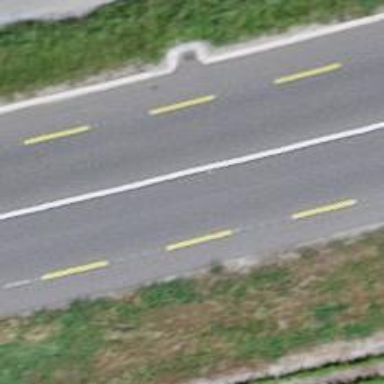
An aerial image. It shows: Asphalt road classified as primary highway with designated cycle lanes on both sides.